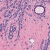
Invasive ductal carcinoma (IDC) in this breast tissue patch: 0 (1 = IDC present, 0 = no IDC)